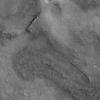
Label: not_dusty